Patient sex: F
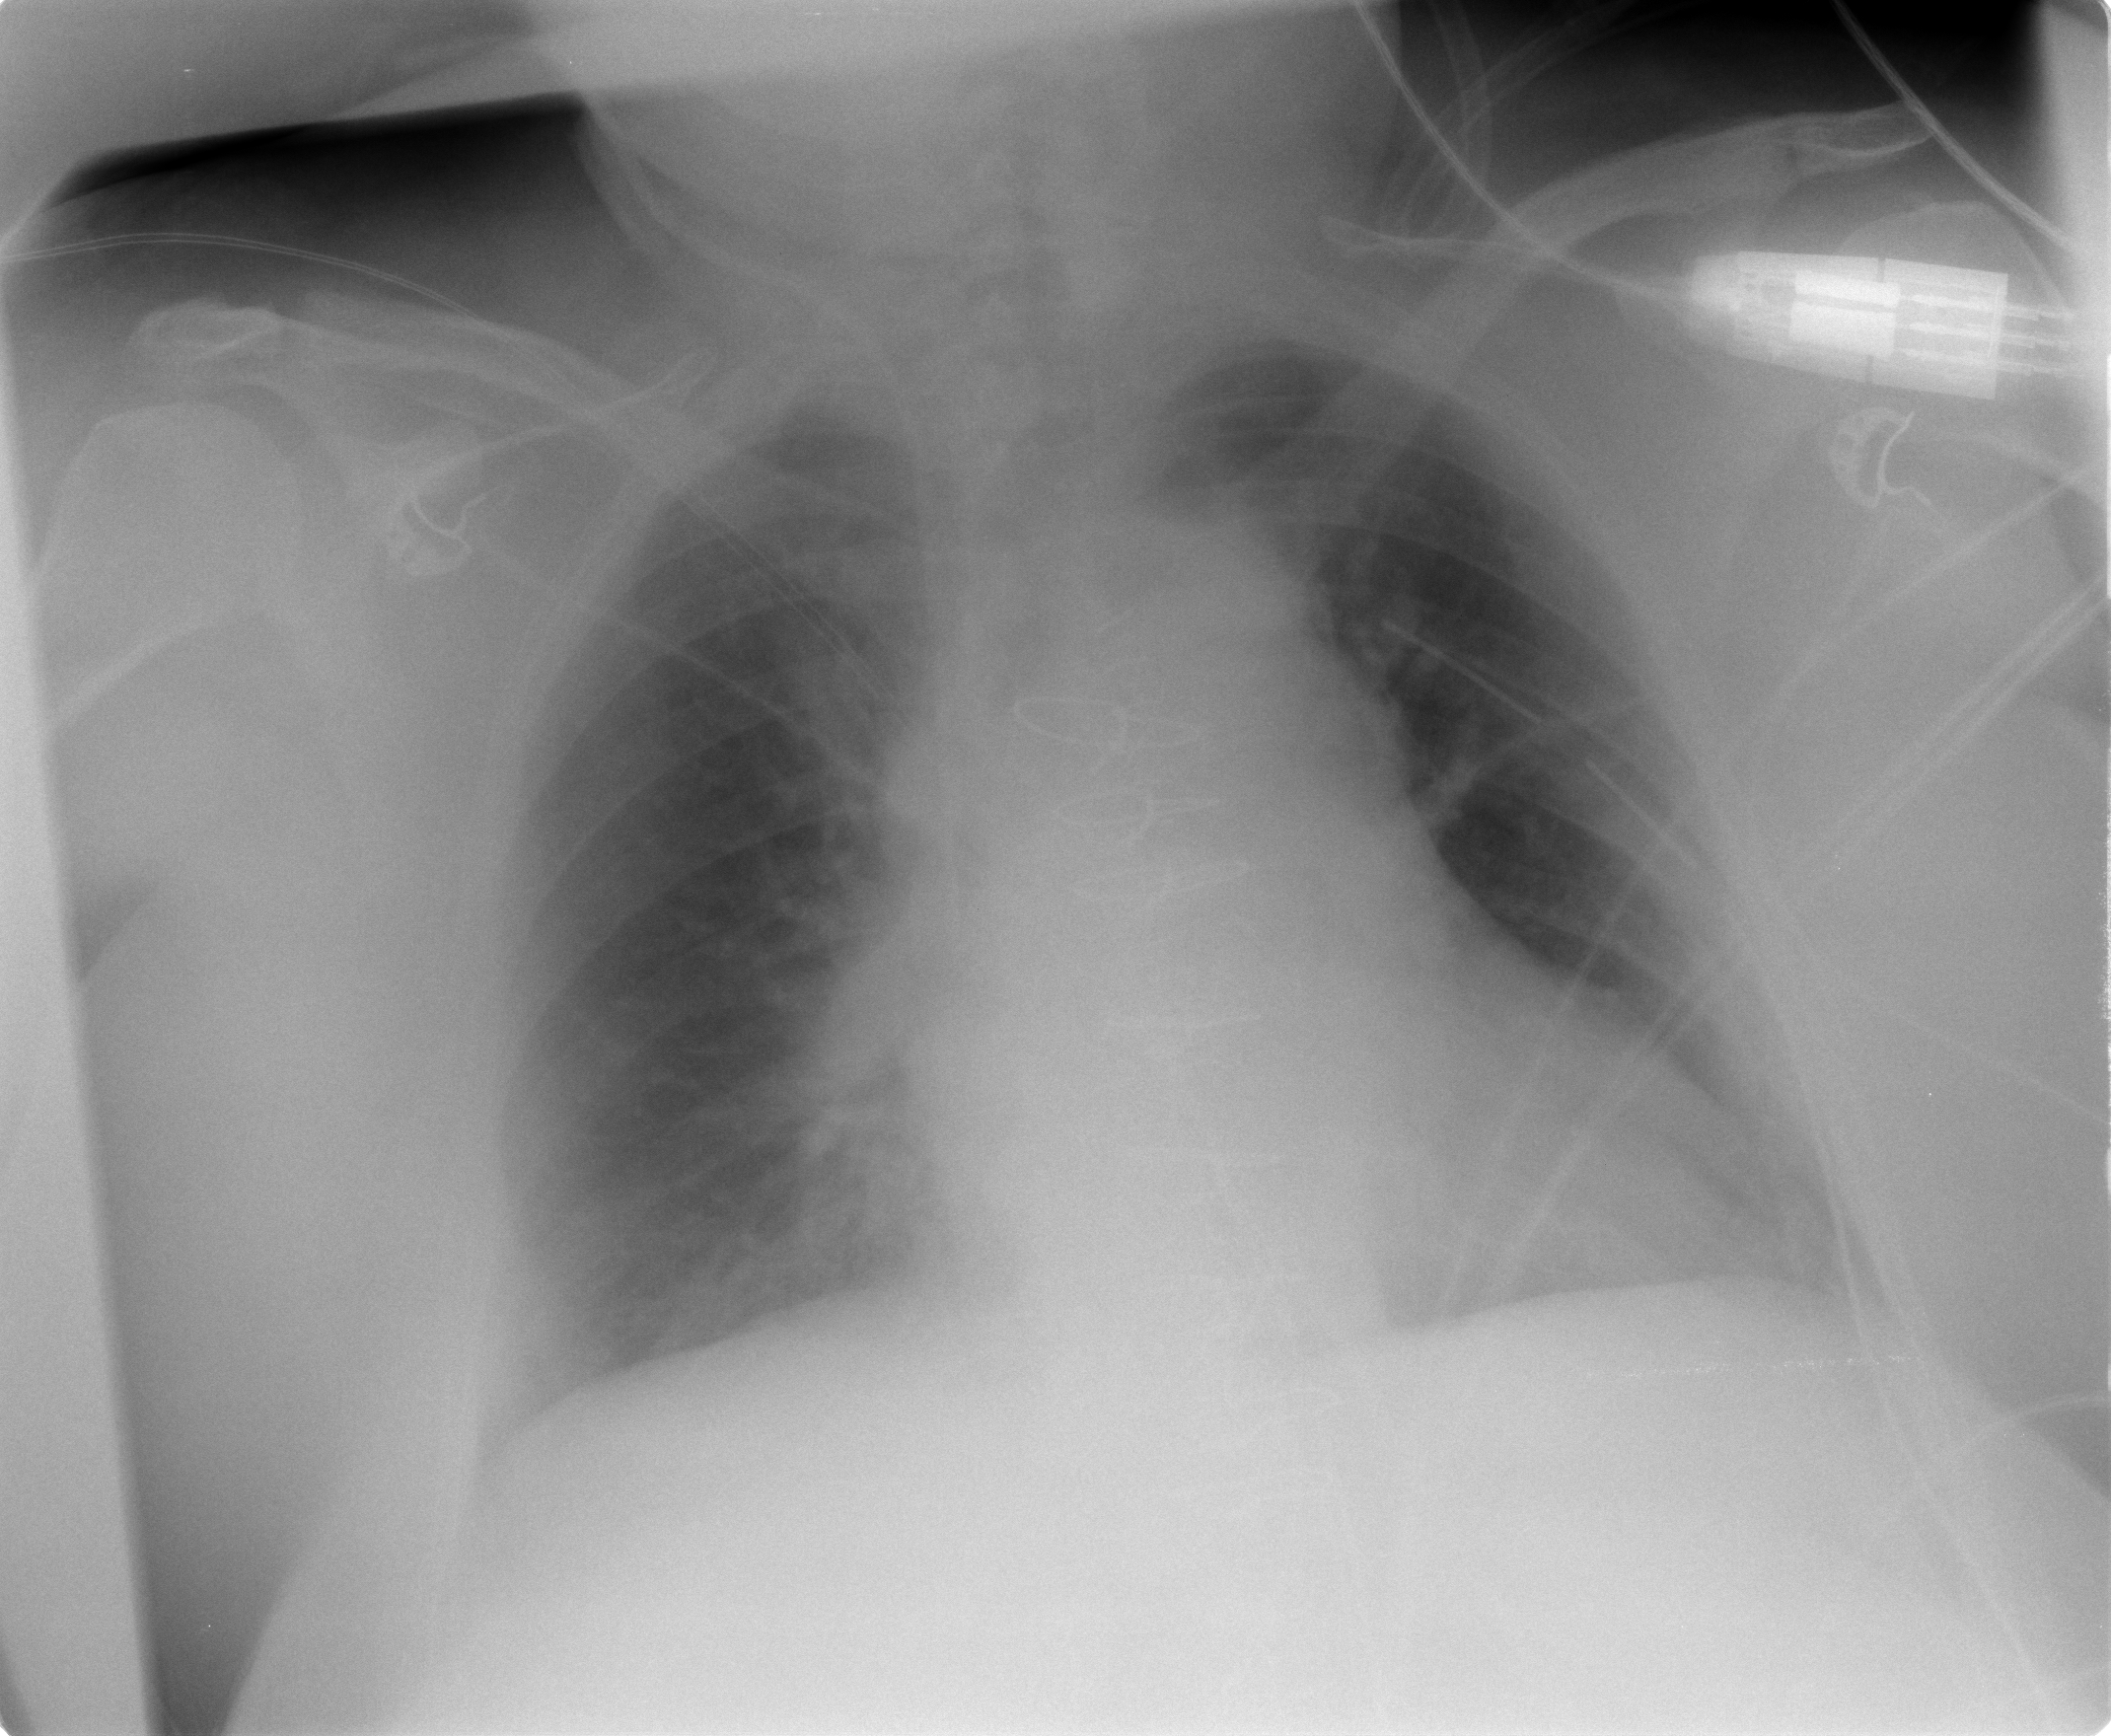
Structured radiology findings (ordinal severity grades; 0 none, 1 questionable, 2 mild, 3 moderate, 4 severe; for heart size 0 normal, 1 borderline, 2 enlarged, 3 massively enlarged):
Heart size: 1
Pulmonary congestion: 2
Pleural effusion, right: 0
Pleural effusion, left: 0
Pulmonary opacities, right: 0
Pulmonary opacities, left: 0
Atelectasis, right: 2
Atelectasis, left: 2